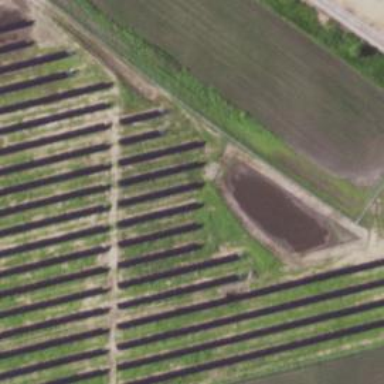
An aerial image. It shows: Solar power plant with photovoltaic technology generating electricity.